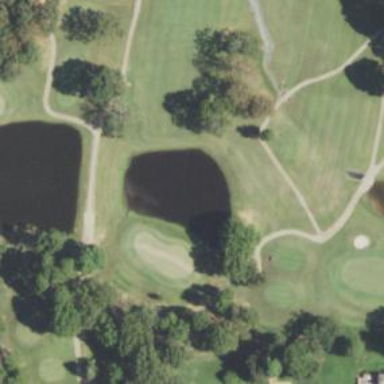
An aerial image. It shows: Water hazard in golf course. The hazard is natural water feature.